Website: lowes
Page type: delivery-shipping
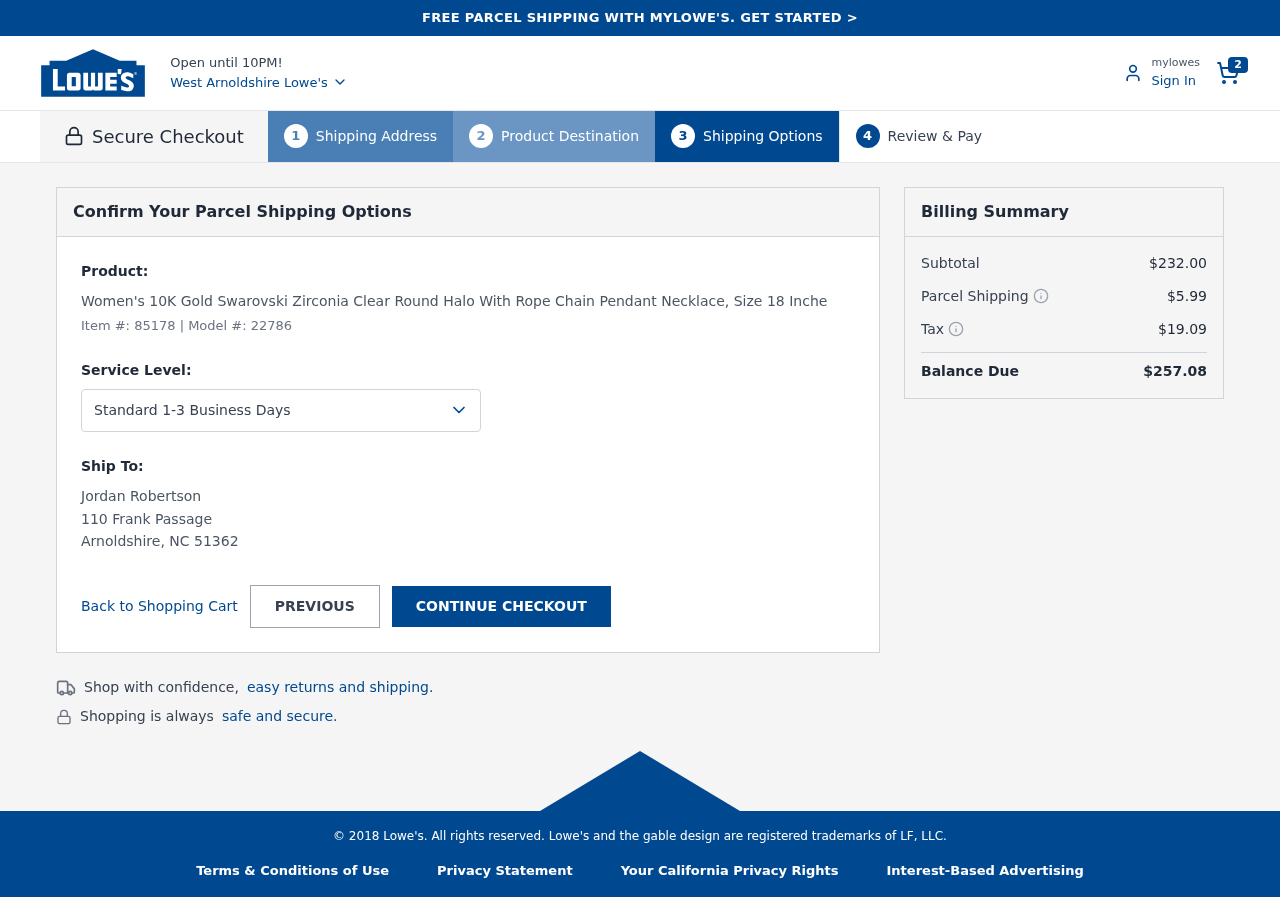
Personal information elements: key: PII_CITY
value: Arnoldshire
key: PII_CITY_STATE_ZIP
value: Arnoldshire, NC 51362
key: PII_FULLNAME
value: Jordan Robertson
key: PII_STREET
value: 110 Frank Passage
Product elements: key: PRODUCT1_NAME
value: Women's 10K Gold Swarovski Zirconia Clear Round Halo With Rope Chain Pendant Necklace, Size 18 Inche
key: PRODUCT1_ITEM_NUMBER
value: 85178
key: PRODUCT1_MODEL_NUMBER
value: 22786
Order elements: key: ORDER_NUM_ITEMS
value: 2
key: ORDER_SUBTOTAL
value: $232.00
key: ORDER_SHIPPING_COST
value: $5.99
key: ORDER_TAX
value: $19.09
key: ORDER_TOTAL
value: $257.08